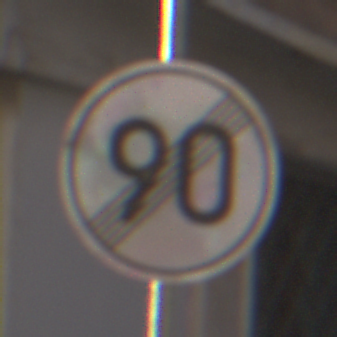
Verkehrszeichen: EndeGeschwindigkeit90
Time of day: Midday
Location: Outdoor (Urban)
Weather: Clear
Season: NotSpecified
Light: Natural